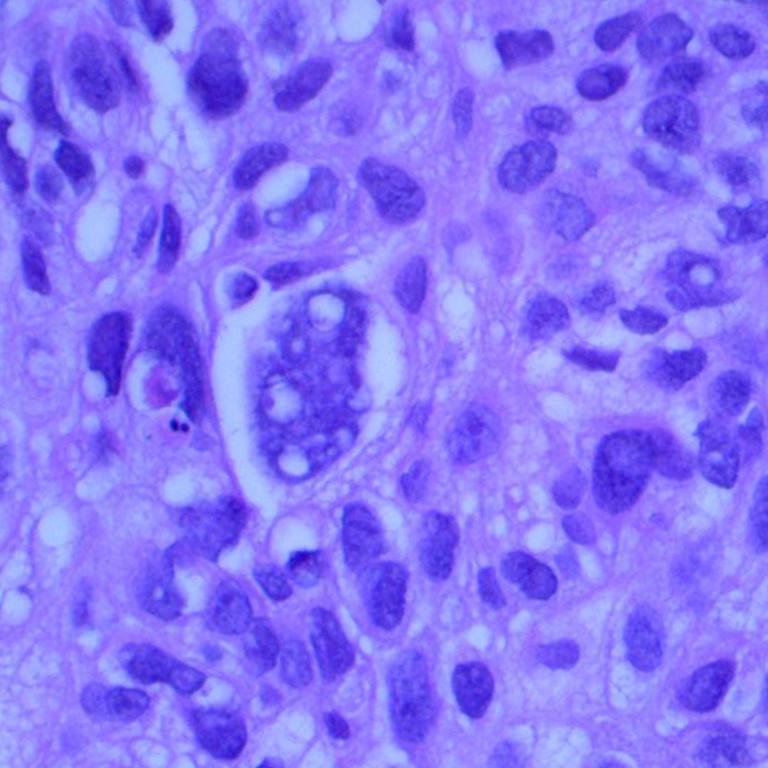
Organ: lung
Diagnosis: squamous carcinomas